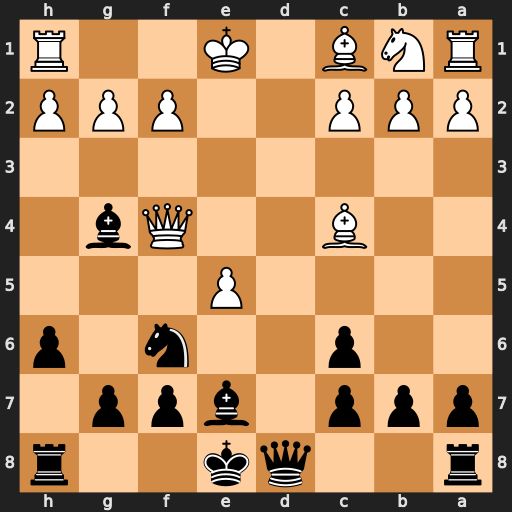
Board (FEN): r2qk2r/ppp1bpp1/2p2n1p/4P3/2B2Qb1/8/PPP2PPP/RNB1K2R
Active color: b
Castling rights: KQkq
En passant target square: -
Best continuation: Qd1#